Question: I'm trying to add dynamically elements to an HTML page and applying the bootstrap 3.2 css's.
Here is the 'jquery' function:
'''
$( document ).ready(function() {
$(".refresh-btn").click(function (){
$("<div></div>").attr("class","row new").appendTo('.Item-List');
$("<div></div>").attr("class","col-sm-3").appendTo('.Item-List .new');
$("<div></div>").attr("class","panel panel-default").appendTo('.Item-List .new .col-sm-3');
$("<div></div>").attr("class","panel-headingt").appendTo('.Item-List .row .col-sm-3 .panel-default');
$("<h3></h3>").attr("class","panel-title").text("Panel title").appendTo('.Item-List .new .col-sm-3 .panel-default .panel-headingt');
$("<div></div>").attr("class","panel-body").text("Panel content").appendTo('.Item-List .new .col-sm-3 .panel-default');
$("<button></button>").attr("type","button").attr("class","btn btn-default btn-sm").attr("id","proccesing-btn").appendTo('.Item-List .new .col-sm-3 .panel-default');
})
});
'''
the meaning of this function is to replicate the following code and add it dynamically :
'''
<div class="row">
<div class="col-sm-3">
<div class="panel panel-default">
<div class="panel-heading">
<h3 class="panel-title">Panel title</h3>
</div>
<div class="panel-body">Panel content</div>
<button type="button" class="btn btn-default btn-sm"
id="proccesing-btn">
<span class="glyphicon glyphicon-chevron-down"></span>
</button>
</div>
</div>
</div>
'''
Here is the results that i'm getting , everything seems fine beside that 'css' is not applying on the new elements that i added:

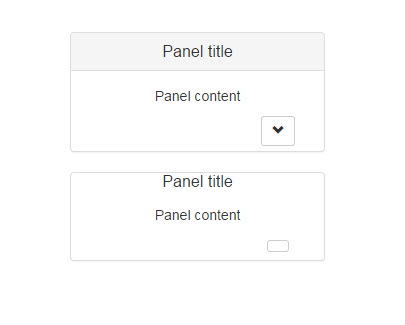
Answer: You have a misspelling in this line:
'''
$("<h3></h3>").attr("class","panel-title").text("Panel title").appendTo('.Item-List .new .col-sm-3 .panel-default .panel-headingt');
'''
Change .panel-headingt to .panel-heading